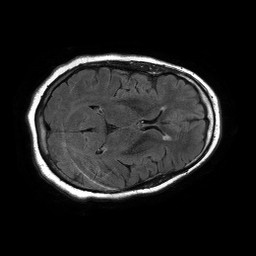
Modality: FLAIR
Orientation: axial
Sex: female
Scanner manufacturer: philips
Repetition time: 11 s
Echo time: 0.125 s